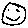
Label: smiley face